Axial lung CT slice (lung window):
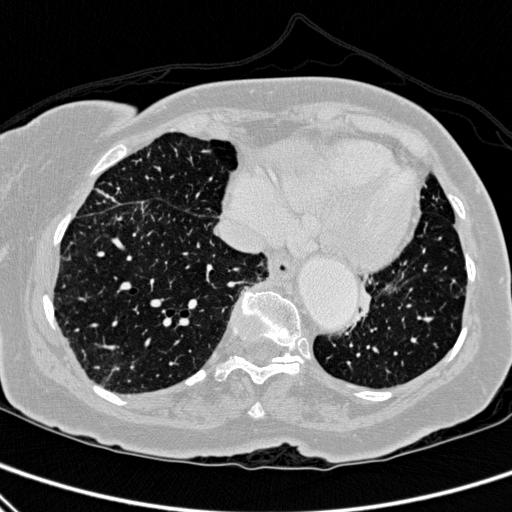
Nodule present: no